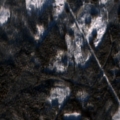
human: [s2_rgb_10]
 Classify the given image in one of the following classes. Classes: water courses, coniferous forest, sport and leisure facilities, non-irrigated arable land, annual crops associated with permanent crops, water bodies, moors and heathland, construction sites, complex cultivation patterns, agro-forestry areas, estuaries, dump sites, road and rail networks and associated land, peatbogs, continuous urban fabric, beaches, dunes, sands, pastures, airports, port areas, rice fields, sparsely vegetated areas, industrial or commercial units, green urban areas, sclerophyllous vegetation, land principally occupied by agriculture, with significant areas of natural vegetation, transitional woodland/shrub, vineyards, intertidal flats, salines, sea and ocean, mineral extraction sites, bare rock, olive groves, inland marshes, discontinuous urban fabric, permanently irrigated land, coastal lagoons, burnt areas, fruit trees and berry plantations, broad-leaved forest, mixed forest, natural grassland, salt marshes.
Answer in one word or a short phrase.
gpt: coniferous forest, mixed forest, transitional woodland/shrub